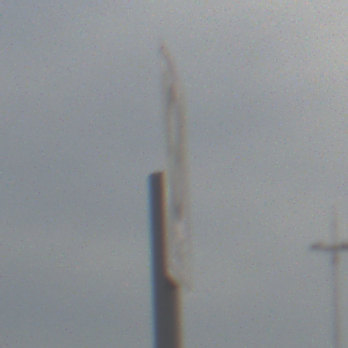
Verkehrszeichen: EndeUmweltzone
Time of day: MorningAfternoon
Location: Outdoor (Suburban)
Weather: PartlyCloudy
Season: NotSpecified
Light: Natural